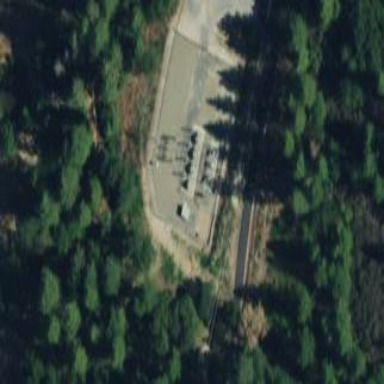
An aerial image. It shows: Power substation surrounded by fence.